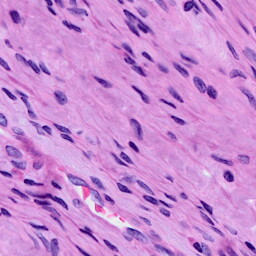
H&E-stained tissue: Cervix